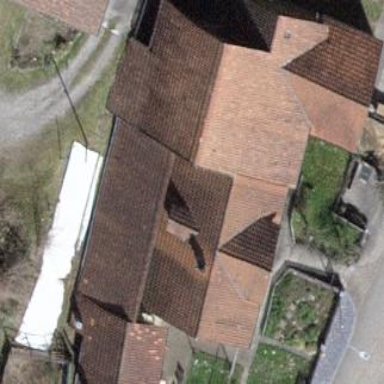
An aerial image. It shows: Building with tile roof.